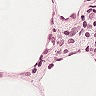
Metastatic tissue present: no